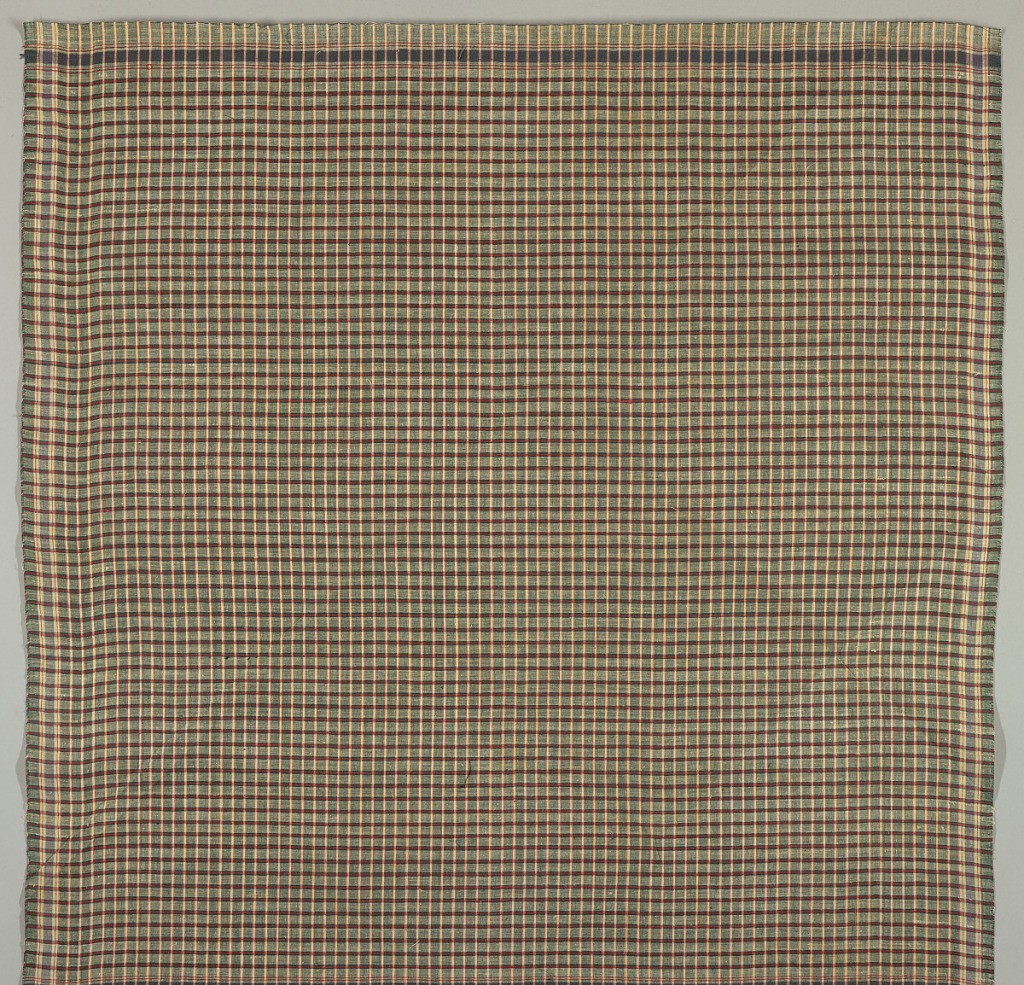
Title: Textile
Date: late 19th century
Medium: cotton (and possibly linen) Technique: plain weave; Z/Z twist
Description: Yarn-dyed woven pattern of small red, blue, and white checks.